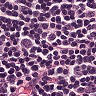
Metastatic tissue present: no